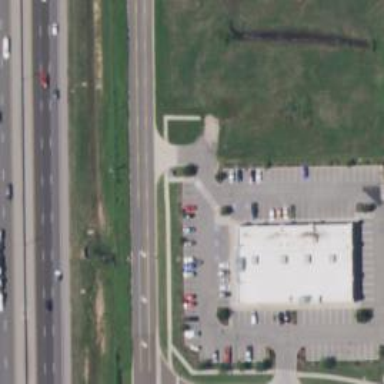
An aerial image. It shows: Parking space is available.